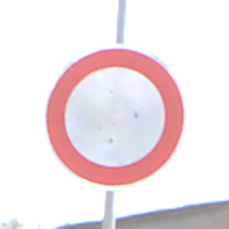
Verkehrszeichen: VerbotFahrzeugeAllerArt
Umgebung: Outdoor, Suburban
Tageszeit: MorningAfternoon
Wetter: PartlyCloudy
Licht: Natural
Jahreszeit: NotSpecified
Kontrast: HighContrast